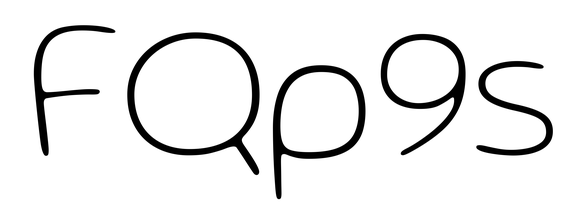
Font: Gluten_Thin